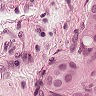
Metastatic tissue present: yes